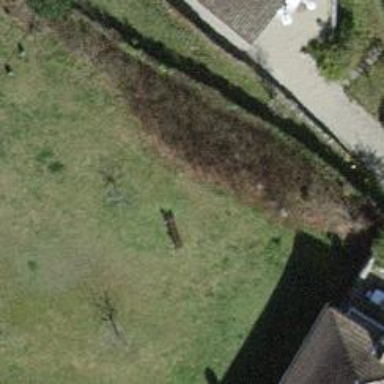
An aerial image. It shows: Bench.